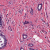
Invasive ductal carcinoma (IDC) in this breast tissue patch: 0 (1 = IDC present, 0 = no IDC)